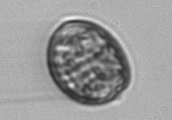
Label: Prorocentrum